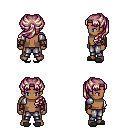
a pixel art fantasy rpg character, male body template, human, dark skin, steel arm armor, metal pants, white blonde princess hairstyle, cloth bracers, gray slippers, four views (front, back, left, right), 2x2 character sprite sheet, small pixel art, hard edges, no anti-aliasing